Question: I have two questions about axis labels:
1. How do I make a label at the Y2-axis, that shows a highlighted label following the dynamic price (y2-value) of the last bar/candlestick? As the red label in this example:

And possibly also the same on the 'XAxis', showing the time of the last bar.
1. Also I wonder how to make the time axis plot only every 30 min, and also that it should be full half hours, not arbitrary 30 min spots.. As also shown in the above image.
ZedGraph is awesome. But takes some time to figure out the tricks and tweaks.. :)
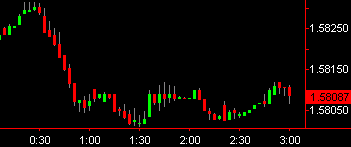
Answer: Ad. 1.
You probably need to create a custom text object. If I remember correctly:
'''
TextObj label = new TextObj("some text", 1, y2coordinate);
label.Location.CoordinateFrame = CoordType.XChartFractionY2Scale;
label.Location.AlignH = AlignH.Left;
myPane.GraphObjList.Add(label);
'''
to change the color and background, just edit properties of 'label.FontSpec'
Ad. 2.
You need to set manualy the 'Min', 'Max' and 'MajorStep' of the <URL> object of your axis.